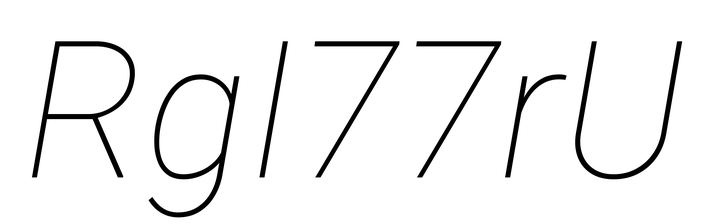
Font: Roboto-Italic_Thin_Italic